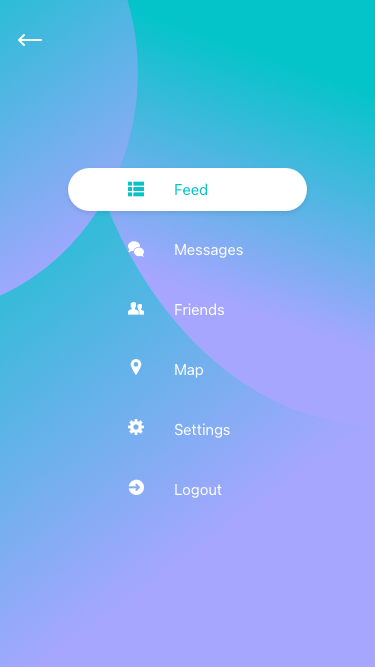
Text in this UI design:
Feed
Messages
Friends
Map
Settings
Logout